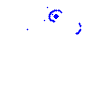
Particle: pion